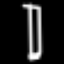
Label: pencil